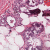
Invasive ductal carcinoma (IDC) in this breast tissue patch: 0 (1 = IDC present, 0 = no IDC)